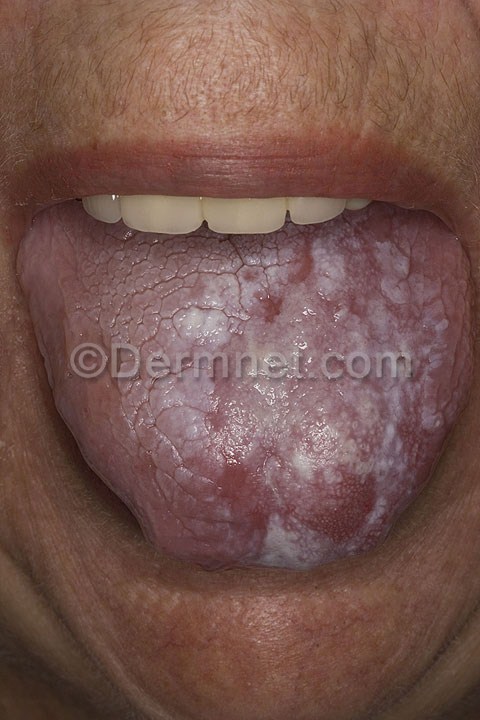
Disease: Psoriasis pictures Lichen Planus and related diseases